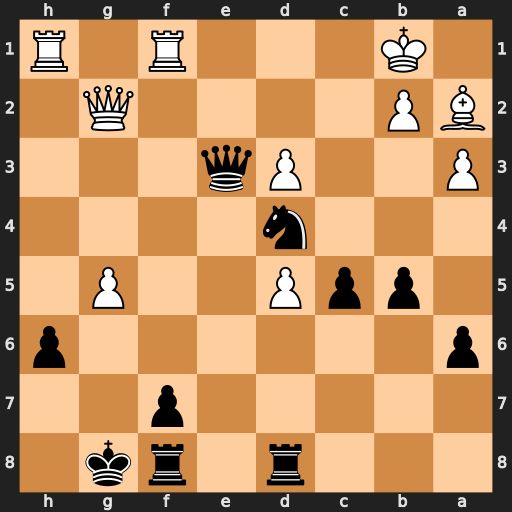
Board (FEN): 3r1rk1/5p2/p6p/1ppP2P1/3n4/P2Pq3/BP4Q1/1K3R1R
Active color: b
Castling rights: -
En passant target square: -
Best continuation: Qxd3+ Ka1 Nc2+ Qxc2 Qxc2